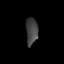
Tissue: lung
Cell type: Endothelial cells
Senescence score: 0.6758
Nuclear area (px): 313
Mean DAPI intensity: 67.169